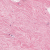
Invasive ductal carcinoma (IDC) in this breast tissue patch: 0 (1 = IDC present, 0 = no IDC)